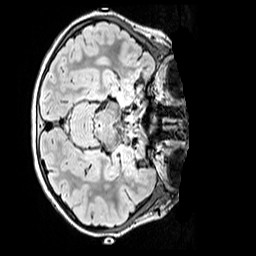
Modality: FLAIR
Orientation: axial
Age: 11
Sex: female
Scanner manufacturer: siemens
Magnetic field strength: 3 T
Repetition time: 5 s
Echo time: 0.388 s